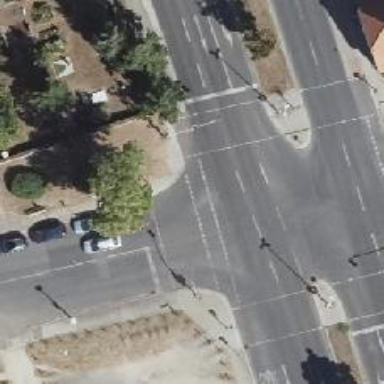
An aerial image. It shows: Road with traffic signals.